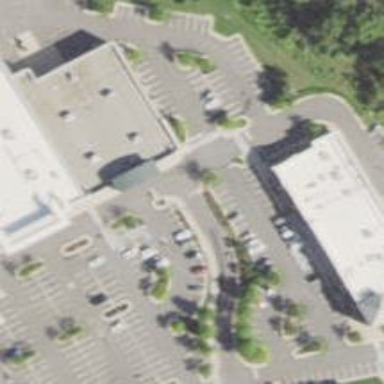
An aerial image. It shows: Retail building.